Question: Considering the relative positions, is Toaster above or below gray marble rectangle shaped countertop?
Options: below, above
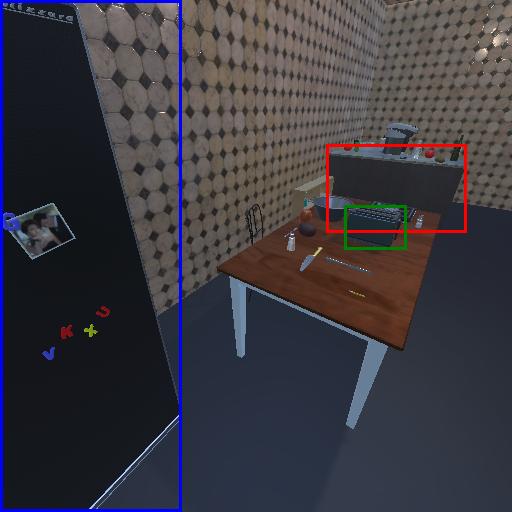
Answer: below